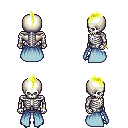
a pixel art fantasy rpg character, male body template, skeleton, overskirt, white pants, gold mohawk hairstyle, bracelets, metal boots, four views (front, back, left, right), 2x2 character sprite sheet, small pixel art, hard edges, no anti-aliasing